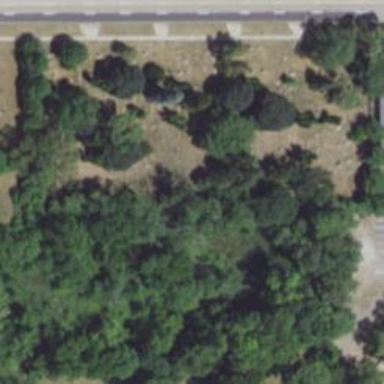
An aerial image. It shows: Cemetery.